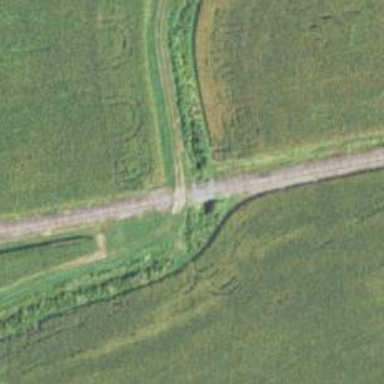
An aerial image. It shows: Preserved railway bridge with rails.